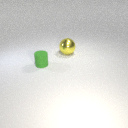
small green rubber cylinder to the left of large yellow metal sphere